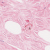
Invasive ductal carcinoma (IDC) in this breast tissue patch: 0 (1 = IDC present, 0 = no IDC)